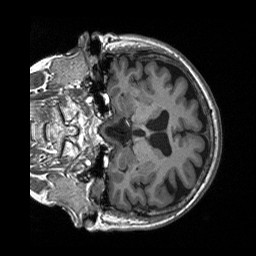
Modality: T1w
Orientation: coronal
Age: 64
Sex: female
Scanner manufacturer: siemens
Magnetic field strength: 3 T
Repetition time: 2.4 s
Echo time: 0.00226 s